Field crop: maize
Growth stage: 2
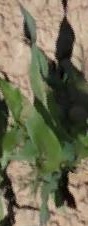
Species: maize